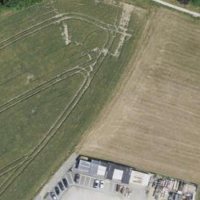
EUNIS habitat code: 24
Species observed at this site:
Juglans regia